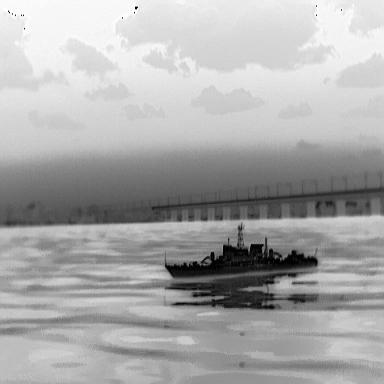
There is a warship in the infrared image.